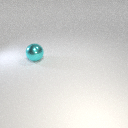
large cyan metal sphere